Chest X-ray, PA view. Patient: 43 years old, sex F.
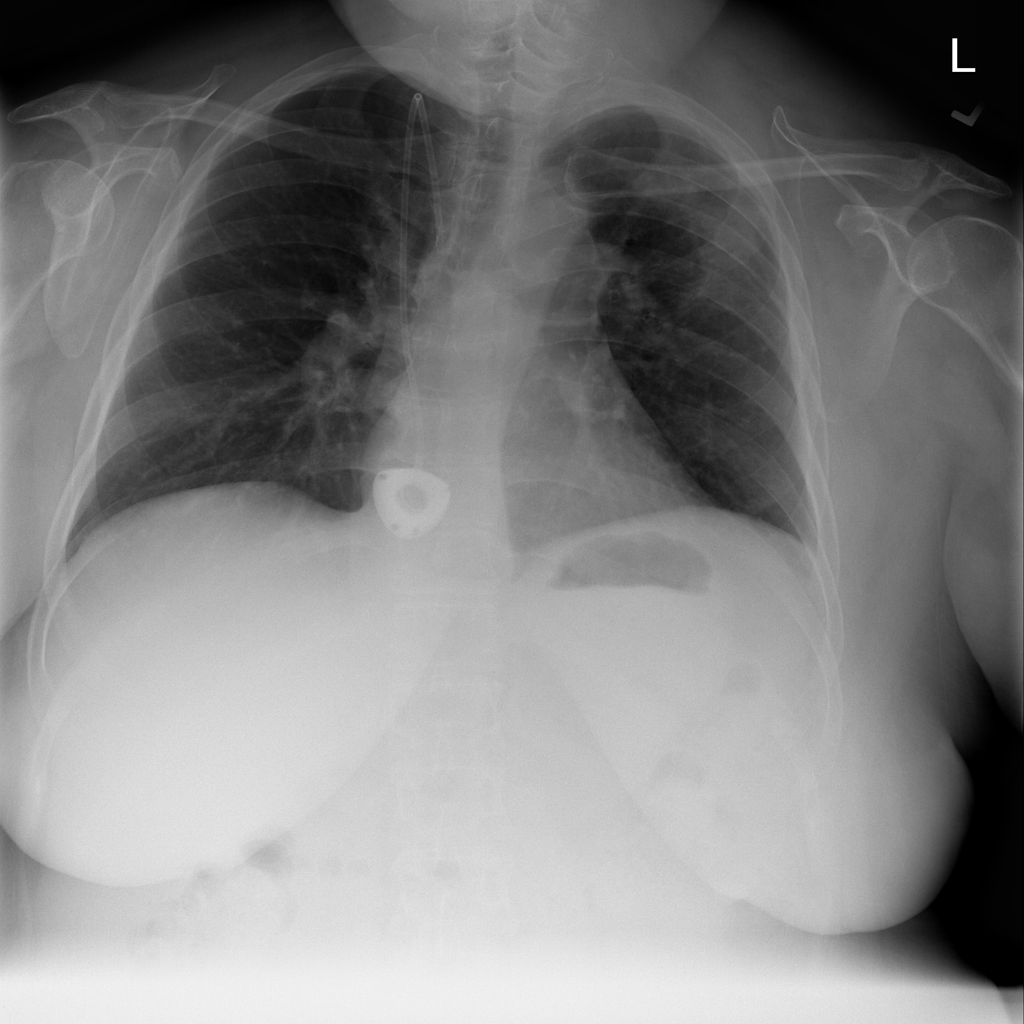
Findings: No Finding